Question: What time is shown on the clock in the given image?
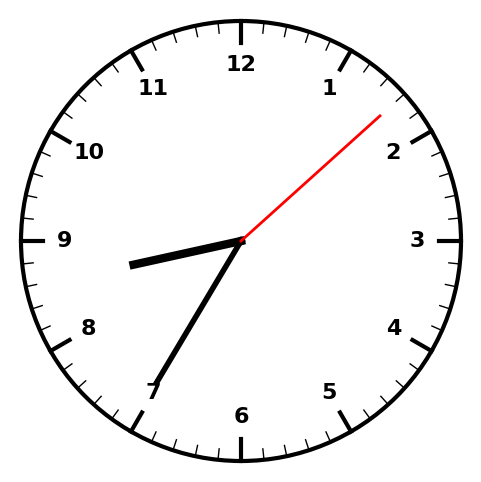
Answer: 08:35:08